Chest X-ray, PA view. Patient: 24 years old, sex M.
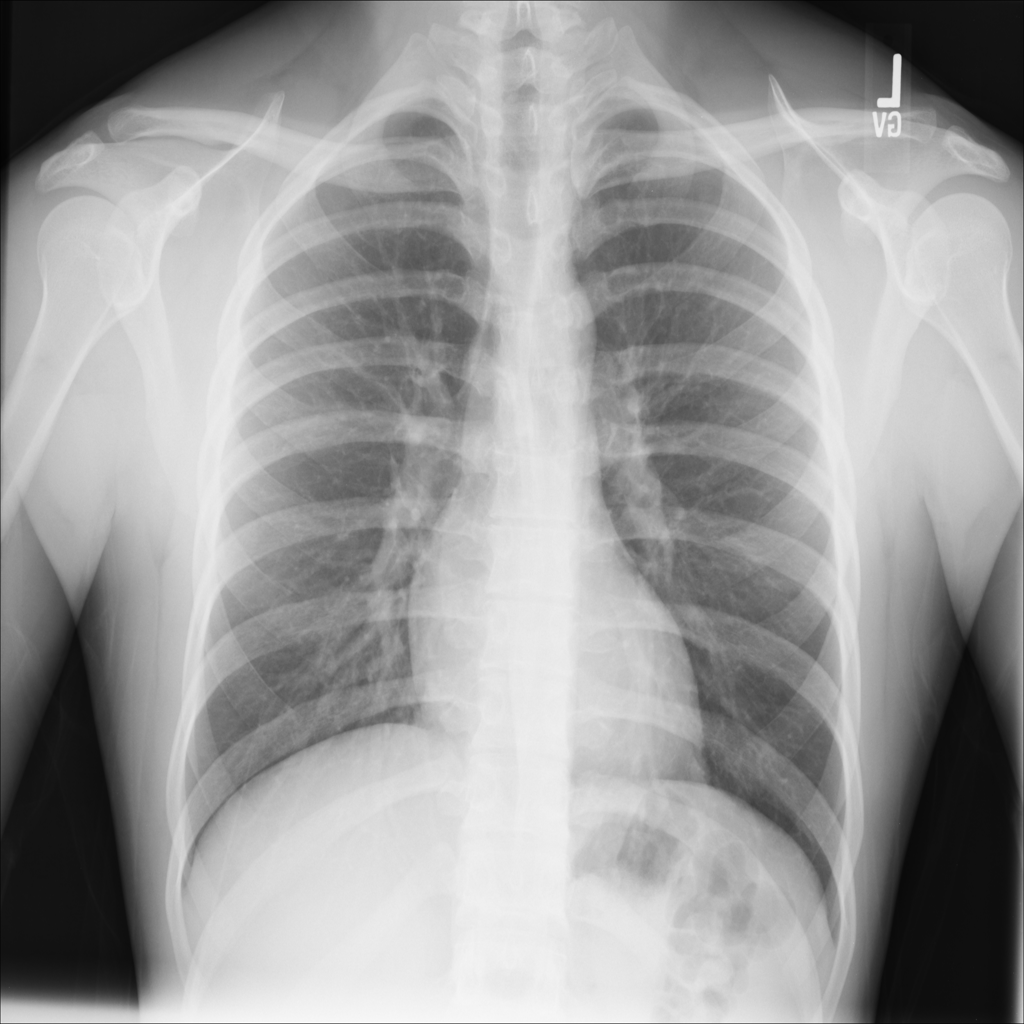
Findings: No Finding